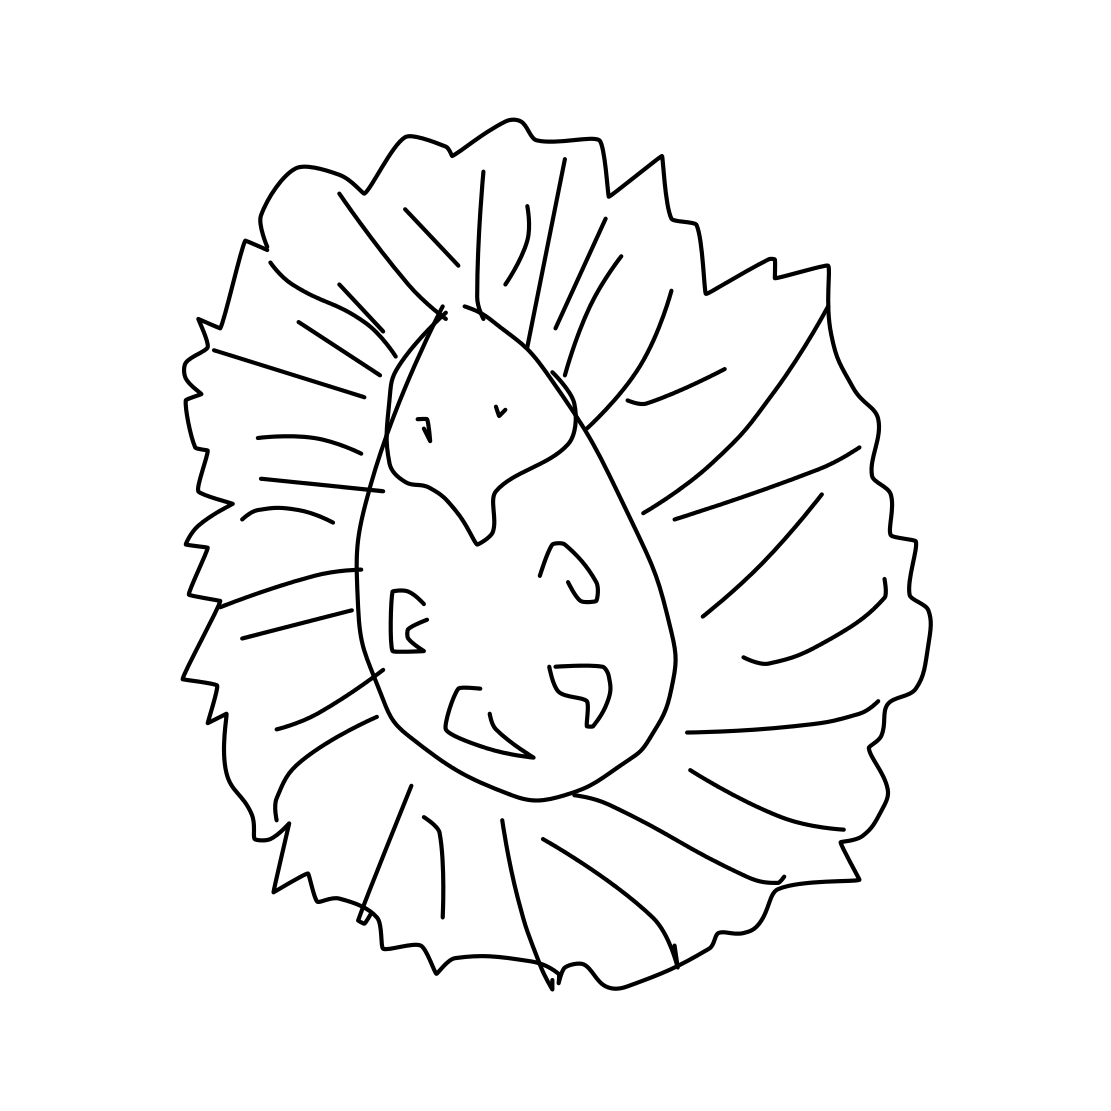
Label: hedgehog